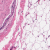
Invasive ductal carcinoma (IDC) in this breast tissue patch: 0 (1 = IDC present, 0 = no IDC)